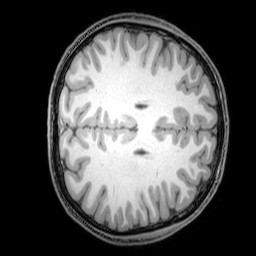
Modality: T1w
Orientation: axial
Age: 24
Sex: male
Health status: healthy
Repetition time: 0.081 s
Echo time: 0.037 s